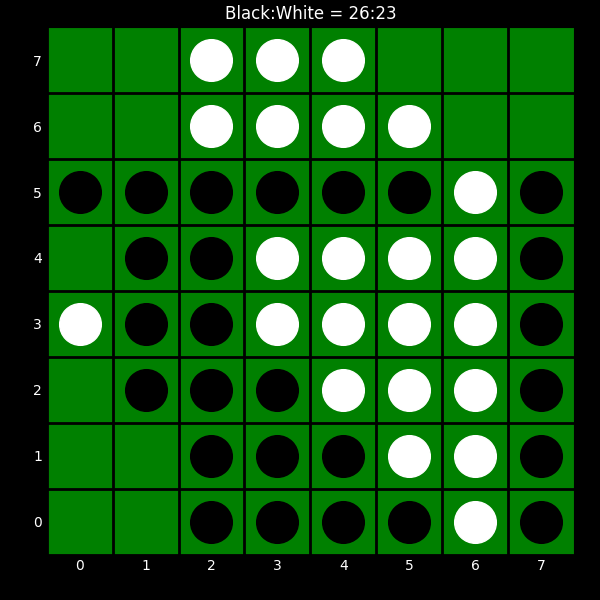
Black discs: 26
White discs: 23